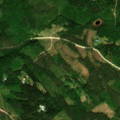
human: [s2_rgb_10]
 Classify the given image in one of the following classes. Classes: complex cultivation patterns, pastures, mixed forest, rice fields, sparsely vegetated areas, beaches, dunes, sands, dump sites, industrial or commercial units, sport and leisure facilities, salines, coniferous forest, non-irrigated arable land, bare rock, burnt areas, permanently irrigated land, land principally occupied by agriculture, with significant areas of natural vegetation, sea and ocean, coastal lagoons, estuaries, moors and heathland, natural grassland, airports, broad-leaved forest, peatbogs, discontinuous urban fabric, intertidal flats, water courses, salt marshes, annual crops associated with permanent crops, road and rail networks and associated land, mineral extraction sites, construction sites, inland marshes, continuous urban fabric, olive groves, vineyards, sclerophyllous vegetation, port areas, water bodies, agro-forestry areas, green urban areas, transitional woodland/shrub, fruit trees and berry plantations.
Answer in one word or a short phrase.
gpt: coniferous forest, mixed forest, transitional woodland/shrub